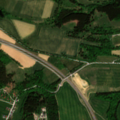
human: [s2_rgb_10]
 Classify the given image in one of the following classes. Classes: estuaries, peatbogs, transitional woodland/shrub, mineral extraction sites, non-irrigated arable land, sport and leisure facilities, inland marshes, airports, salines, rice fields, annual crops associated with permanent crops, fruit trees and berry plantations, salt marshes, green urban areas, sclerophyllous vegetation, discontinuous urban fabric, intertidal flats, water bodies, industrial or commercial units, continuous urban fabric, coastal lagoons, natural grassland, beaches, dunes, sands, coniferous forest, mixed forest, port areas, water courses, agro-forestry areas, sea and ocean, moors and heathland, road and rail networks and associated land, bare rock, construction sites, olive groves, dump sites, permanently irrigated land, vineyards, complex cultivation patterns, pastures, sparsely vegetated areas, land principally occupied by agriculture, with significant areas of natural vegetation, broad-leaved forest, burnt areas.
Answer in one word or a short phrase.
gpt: non-irrigated arable land, complex cultivation patterns, coniferous forest, mixed forest